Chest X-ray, AP view. Patient: 57 years old, sex F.
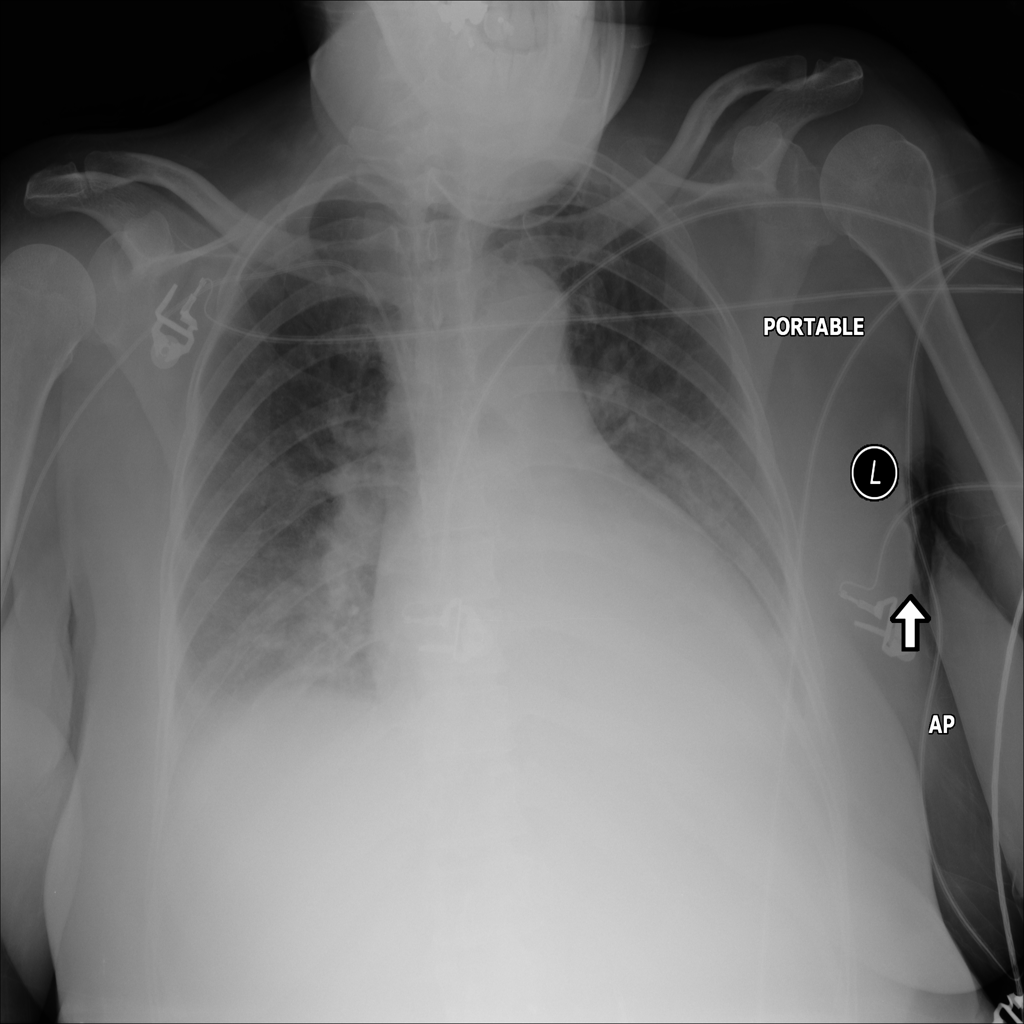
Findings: Atelectasis, Consolidation